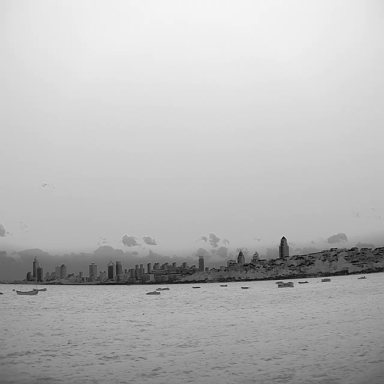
There are ten bulk_carriers in the infrared image.